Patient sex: M
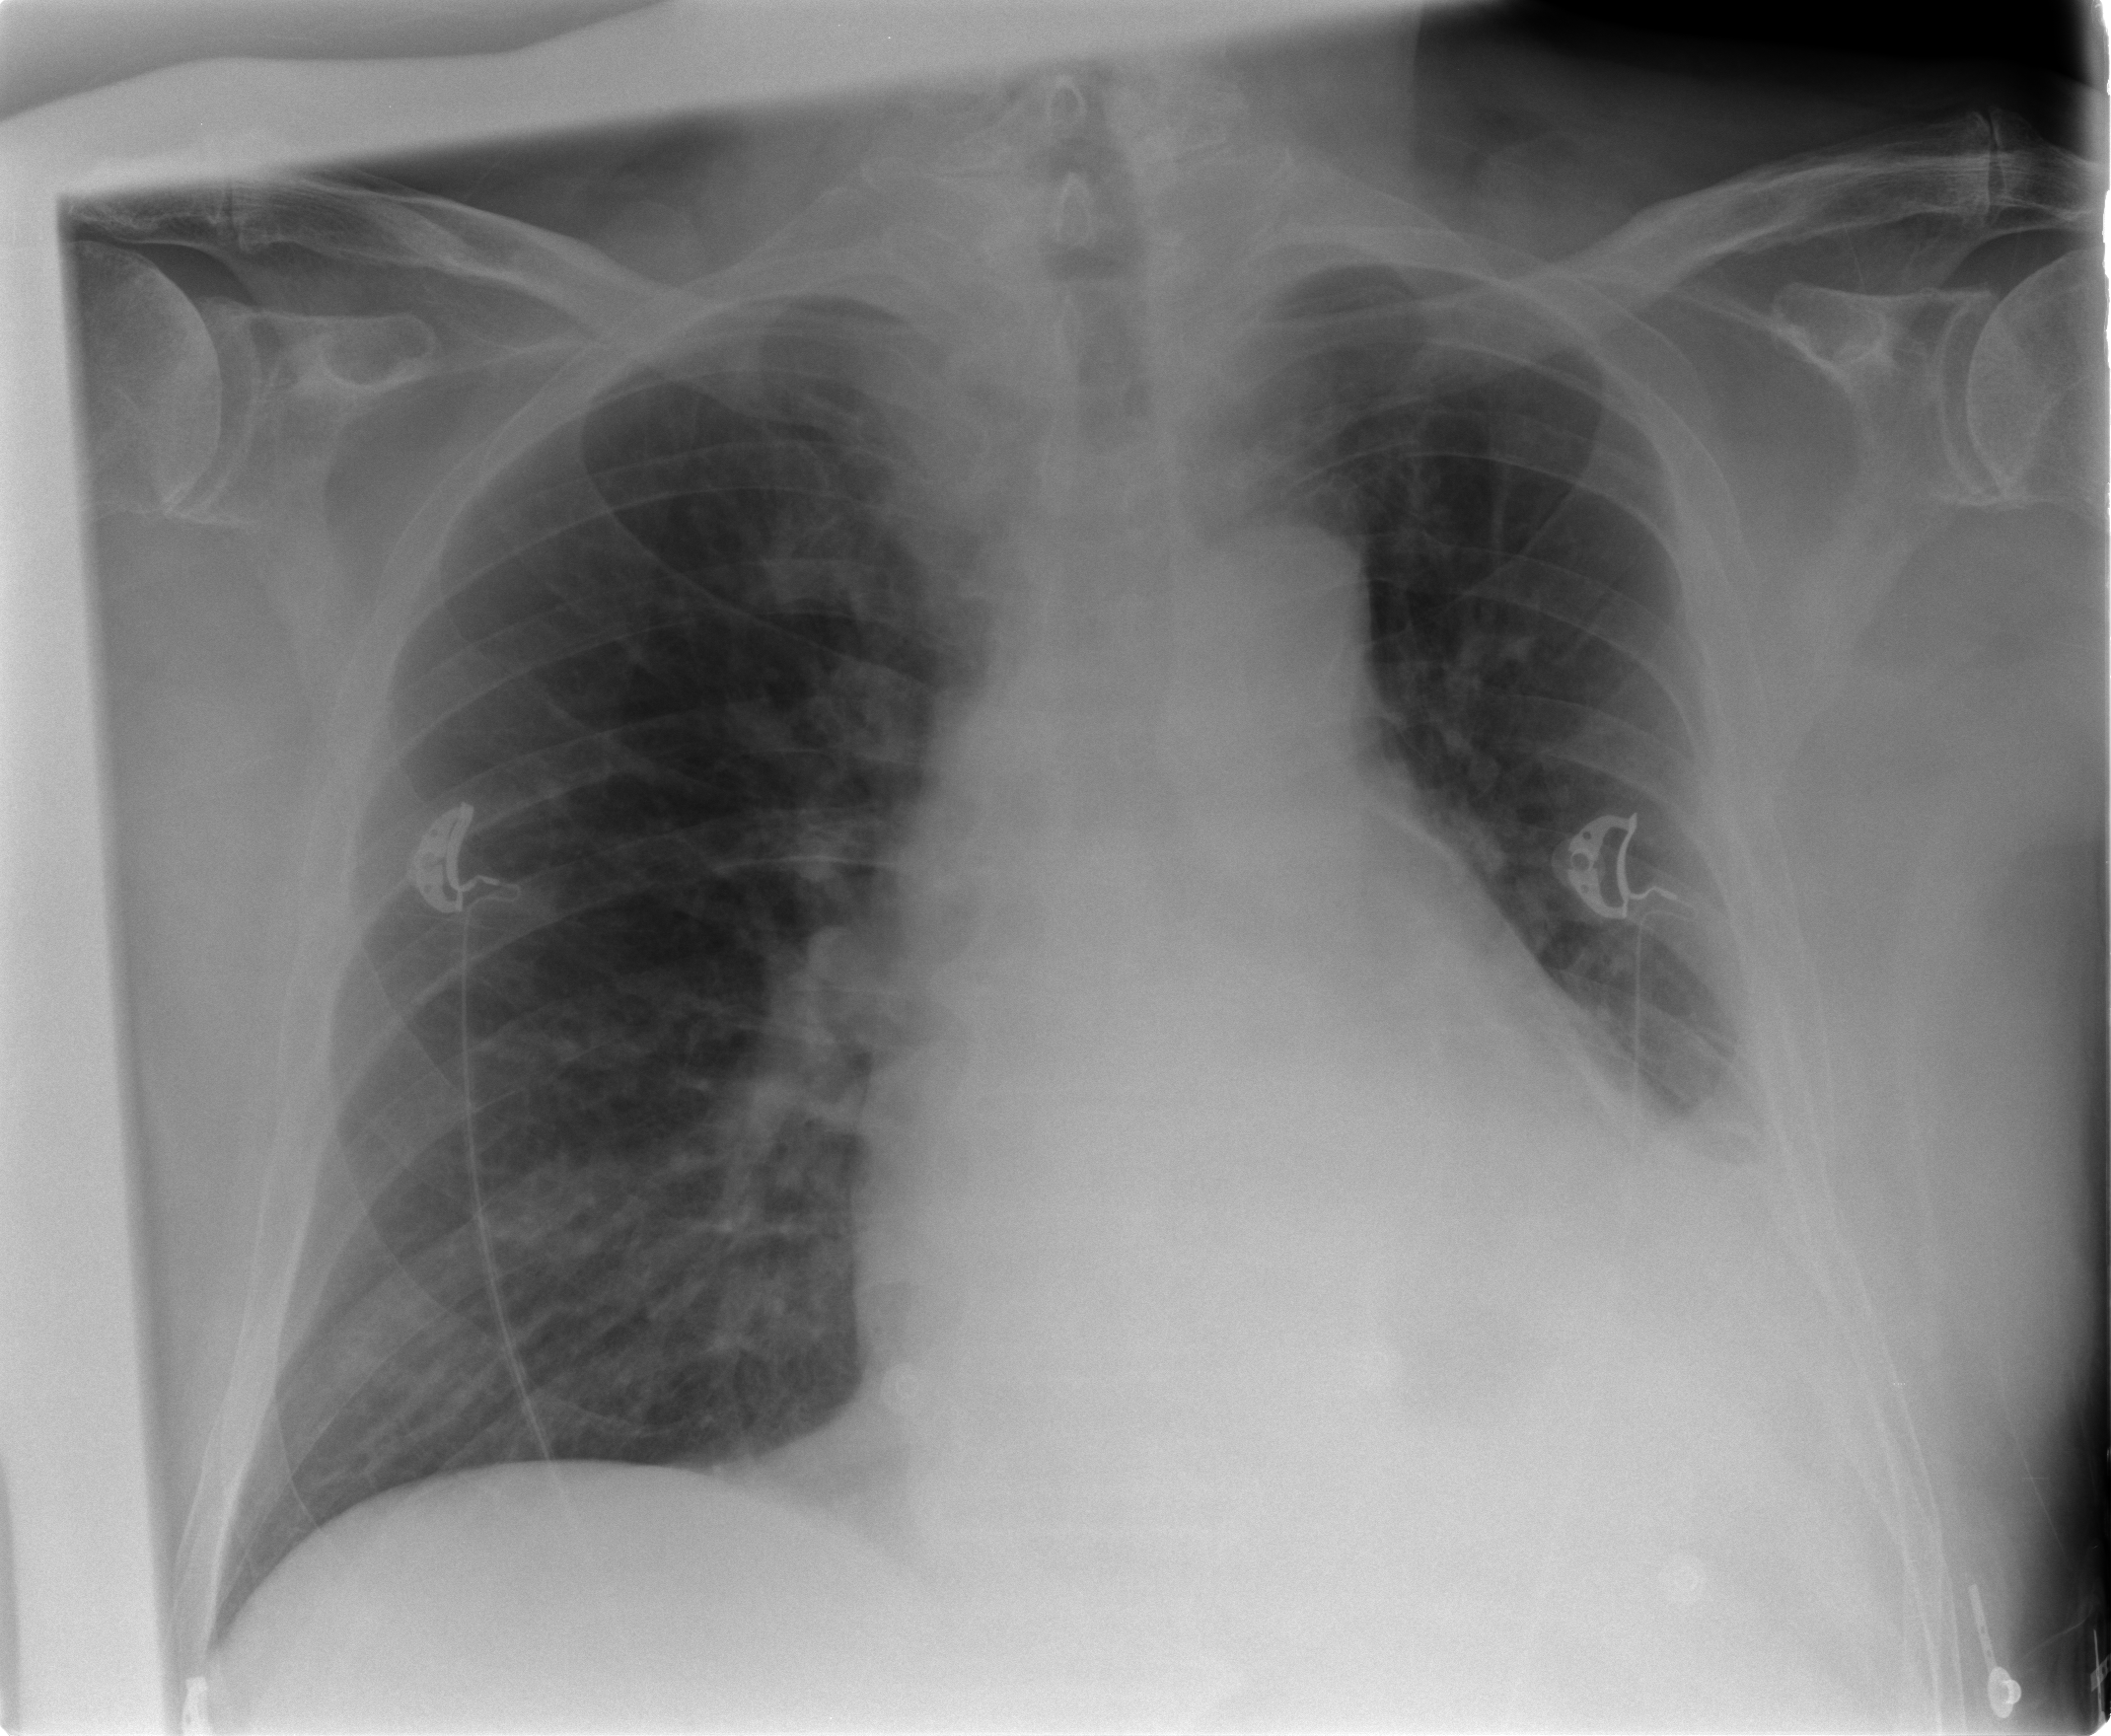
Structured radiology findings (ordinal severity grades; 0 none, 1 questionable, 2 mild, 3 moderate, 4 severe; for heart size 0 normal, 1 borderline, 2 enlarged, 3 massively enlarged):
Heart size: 2
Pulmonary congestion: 1
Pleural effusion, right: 0
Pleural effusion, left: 2
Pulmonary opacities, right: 0
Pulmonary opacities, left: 0
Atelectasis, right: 0
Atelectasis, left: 2